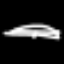
Label: frog